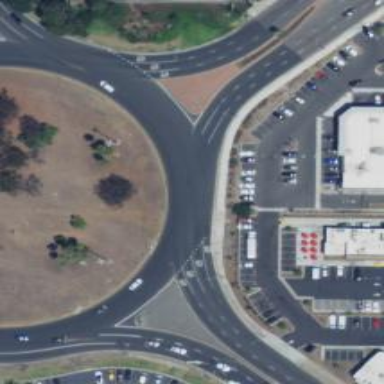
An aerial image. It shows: Primary highway intersecting roundabout.